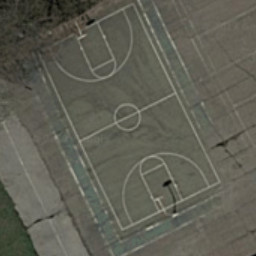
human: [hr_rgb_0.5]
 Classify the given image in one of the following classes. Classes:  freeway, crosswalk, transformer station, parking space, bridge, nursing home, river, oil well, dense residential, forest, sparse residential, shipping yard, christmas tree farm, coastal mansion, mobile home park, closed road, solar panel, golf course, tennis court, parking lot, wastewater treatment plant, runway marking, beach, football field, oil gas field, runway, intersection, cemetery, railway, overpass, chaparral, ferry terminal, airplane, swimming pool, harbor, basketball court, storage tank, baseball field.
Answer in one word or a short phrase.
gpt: basketball court